Question: I try for two days to make my all web site work on the internet through Heroku and Amazon AWS S3 ( to store my images ) but ... I can't make it !
To make it simplier, I would like to use Heroku and Amazon AWS S3 with paperclip just to upload a picture and show it.
I followed a lot of tutorial but, this one sum up all I did : <URL>
The upload system work well with the basic storage in local but if I follow the tutorial and put this code in my environment I have errors
'''
config.paperclip_defaults = {
:storage => :s3,
:s3_credentials => {
:bucket => ENV['S3_BUCKET_NAME'],
:access_key_id => ENV['AWS_ACCESS_KEY_ID'],
:secret_access_key => ENV['AWS_SECRET_ACCESS_KEY']
}
}
'''
First my code and then I will write the error I have in local and the one I have when I try to test in the Internet ( Heroku open ).
My code :
'''
Blabla::Application.configure do
# Settings specified here will take precedence over those in config/application.rb.
# In the development environment your application's code is reloaded on
# every request. This slows down response time but is perfect for development
# since you don't have to restart the web server when you make code changes.
config.cache_classes = false
# Do not eager load code on boot.
config.eager_load = false
# Show full error reports and disable caching.
config.consider_all_requests_local = true
config.action_controller.perform_caching = false
# Don't care if the mailer can't send.
config.action_mailer.raise_delivery_errors = false
# Print deprecation notices to the Rails logger.
config.active_support.deprecation = :log
# Raise an error on page load if there are pending migrations
config.active_record.migration_error = :page_load
# Debug mode disables concatenation and preprocessing of assets.
# This option may cause significant delays in view rendering with a large
# number of complex assets.
config.assets.debug = true
config.paperclip_defaults = {
:storage => :s3,
:s3_credentials => {
:bucket => ENV['S3_BUCKET_NAME'],
:access_key_id => ENV['AWS_ACCESS_KEY_ID'],
:secret_access_key => ENV['AWS_SECRET_ACCESS_KEY']
}
}
end
'''
'''
Blabla::Application.configure do
# Settings specified here will take precedence over those in config/application.rb.
# Code is not reloaded between requests.
config.cache_classes = true
# Eager load code on boot. This eager loads most of Rails and
# your application in memory, allowing both thread web servers
# and those relying on copy on write to perform better.
# Rake tasks automatically ignore this option for performance.
config.eager_load = true
# Full error reports are disabled and caching is turned on.
config.consider_all_requests_local = false
config.action_controller.perform_caching = true
# Enable Rack::Cache to put a simple HTTP cache in front of your application
# Add 'rack-cache' to your Gemfile before enabling this.
# For large-scale production use, consider using a caching reverse proxy like nginx, varnish or squid.
# config.action_dispatch.rack_cache = true
# Disable Rails's static asset server (Apache or nginx will already do this).
config.serve_static_assets = false
# Compress JavaScripts and CSS.
config.assets.js_compressor = :uglifier
# config.assets.css_compressor = :sass
# Do not fallback to assets pipeline if a precompiled asset is missed.
config.assets.compile = false
# Generate digests for assets URLs.
config.assets.digest = true
# Version of your assets, change this if you want to expire all your assets.
config.assets.version = '1.0'
# Specifies the header that your server uses for sending files.
# config.action_dispatch.x_sendfile_header = "X-Sendfile" # for apache
# config.action_dispatch.x_sendfile_header = 'X-Accel-Redirect' # for nginx
# Force all access to the app over SSL, use Strict-Transport-Security, and use secure cookies.
# config.force_ssl = true
# Set to :debug to see everything in the log.
config.log_level = :info
# Prepend all log lines with the following tags.
# config.log_tags = [ :subdomain, :uuid ]
# Use a different logger for distributed setups.
# config.logger = ActiveSupport::TaggedLogging.new(SyslogLogger.new)
# Use a different cache store in production.
# config.cache_store = :mem_cache_store
# Enable serving of images, stylesheets, and JavaScripts from an asset server.
# config.action_controller.asset_host = "http://assets.example.com"
# Precompile additional assets.
# application.js, application.css, and all non-JS/CSS in app/assets folder are already added.
# config.assets.precompile += %w( search.js )
# Ignore bad email addresses and do not raise email delivery errors.
# Set this to true and configure the email server for immediate delivery to raise delivery errors.
# config.action_mailer.raise_delivery_errors = false
# Enable locale fallbacks for I18n (makes lookups for any locale fall back to
# the I18n.default_locale when a translation can not be found).
config.i18n.fallbacks = true
# Send deprecation notices to registered listeners.
config.active_support.deprecation = :notify
# Disable automatic flushing of the log to improve performance.
# config.autoflush_log = false
# Use default logging formatter so that PID and timestamp are not suppressed.
config.log_formatter = ::Logger::Formatter.new
config.paperclip_defaults = {
:storage => :s3,
:s3_credentials => {
:bucket => ENV['S3_BUCKET_NAME'],
:access_key_id => ENV['AWS_ACCESS_KEY_ID'],
:secret_access_key => ENV['AWS_SECRET_ACCESS_KEY']
}
}
end
'''
'''
AWS_ACCESS_KEY_ID: AKI********************
AWS_SECRET_ACCESS_KEY: Aiqpdg******************
DATABASE_URL: **************************
HEROKU_POSTGRESQL_CYAN_URL: ***********************
KOIDEPLOY_TOKEN: ********************
S3_BUCKET_NAME: pylo*****
'''
'''
Paperclip::Attachment.default_options[:url] = ':s3_domain_url'
Paperclip::Attachment.default_options[:path] = '/:class/:attachment/:id_partition/:style/:filename'
Paperclip::Attachment.default_options[:s3_host_name] = 's3-us-west-2.amazonaws.com'
'''
I can upload the picture but when I submit :
'''
ArgumentError in PhotosController#create
missing required :bucket option
respond_to do |format|
'''
I can chose a file but when I submit :
'''
We're sorry, but something went wrong.
If you are the application owner check the logs for more information.
'''
Please help me :)
On my AWS S3 account I just created a bucket on the eu aera.
I succed to see my website on heroku, the problem is the upload
'''
class Photo < ActiveRecord::Base
has_attached_file :image
end
'''
'''
<% if @photo.image? %>
<%= image_tag @photo.image.url %>
<% end %>
'''

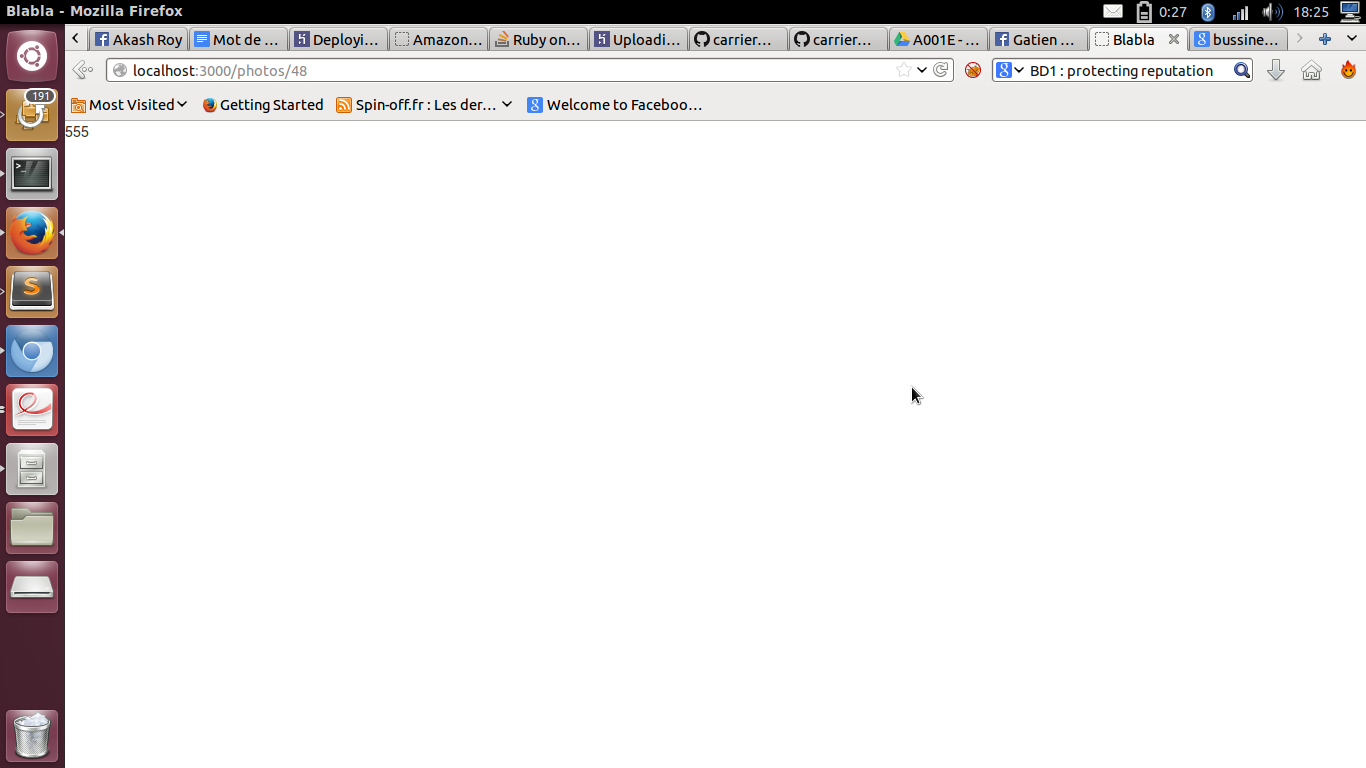
Answer: Had this problem before!
Solved it by putting the bucket vars in the model itself (live code):
'''
#app/models/image.rb
has_attached_file :image,
:styles => { :medium => "x300", :thumb => "x100" },
:default_url => "**********",
:storage => :s3,
:bucket => '*****',
:s3_credentials => S3_CREDENTIALS
#config/application.rb
config.paperclip_defaults = {
:storage => :s3,
:s3_host_name => 's3-eu-west-1.amazonaws.com'
}
#config/initializers/s3.rb
if Rails.env == "production"
# set credentials from ENV hash
S3_CREDENTIALS = { :access_key_id => ENV['S3_KEY'], :secret_access_key => ENV['S3_SECRET'], :bucket => "*****"}
else
# get credentials from YML file
S3_CREDENTIALS = Rails.root.join("config/s3.yml")
end
#config/application.yml ([figaro][1] gem)
S3_KEY: ********
S3_SECRET: **********
'''
We also have this in our production.rb:
'''
#app/environments/production.rb
config.action_controller.asset_host = "//#{ENV['FOG_DIRECTORY']}.s3.amazonaws.com"
'''
The 'ENV<URL>